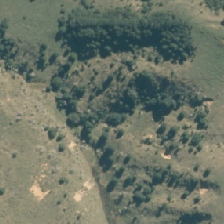
Land cover: grose_broom